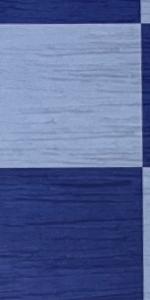
Label: Empty